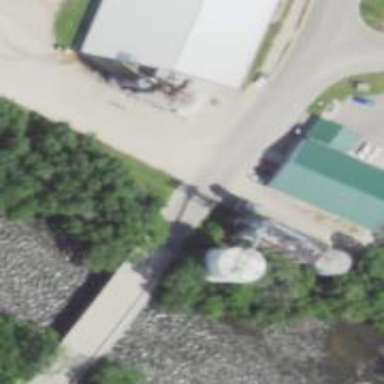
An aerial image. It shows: Silo.